Question: I need to show Progress circle attached over to the TextView but it should be in such way that it wont resist the user to tap on other screen components. something like this

Any clue?
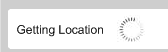
Answer: Wrap the textview and a Progress bar widget in an appropriate layout. More on ProgressBar here:
<URL>